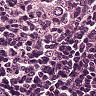
Metastatic tissue present: no